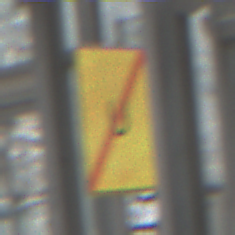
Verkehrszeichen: EndeUmleitung
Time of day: Midday
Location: Roofed (Special)
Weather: Overcast
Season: NotSpecified
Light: Natural